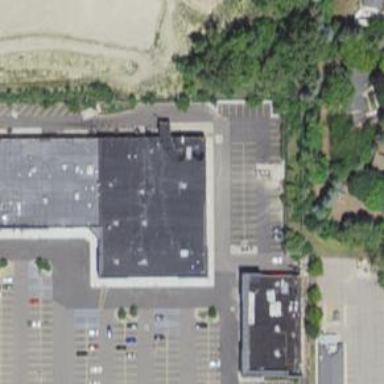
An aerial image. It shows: Supermarket.